Question: When I try to get roles from 'RoleManager', I get list of very strange list of objects,

How I retrieve my roles:
'''
public AppRoleManager RoleManager
{
get
{
return HttpContext.Current.GetOwinContext().GetUserManager<AppRoleManager>();
}
}
public IEnumerable<AppRole> GetRoles()
{
return RoleManager.Roles.ToList();
}
'''
I didn't have this problem before, but I guess it might have something to do that I moved my whole web application with database to Azure? Could anyone point finger how to fix this?
So my problem is that when I load my page with that list passed as a model, it will throw exception error without any exception details. Just server error throws up.
Note: getting same way my user's 'UserManager' works like a charm.
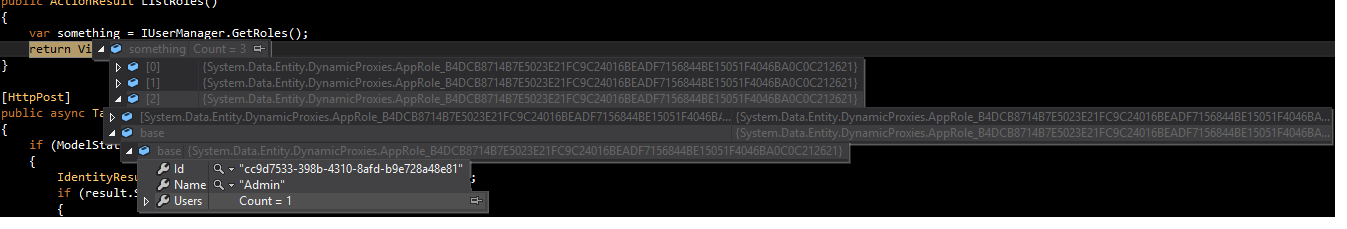
Answer: I found the reason why this didn't work. I had a different version of System.Web.Mvc in my other project which handles identity than my web project. Upgrading to same version I didnt get anymore errors for retrieving roles from RoleManager. Strange that this didnt happen when I was gettin Roles from UserManager..